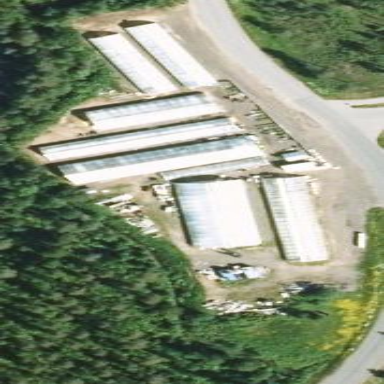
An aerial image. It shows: Greenhouse used for horticulture.